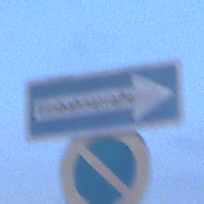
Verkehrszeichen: EinbahnstrasseRechtsweisend
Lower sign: EingeschraenktesHalteverbot
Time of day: Dawn
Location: Outdoor (Urban)
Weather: PartlyCloudy
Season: NotSpecified
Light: Natural